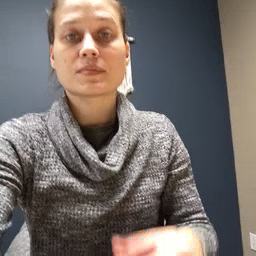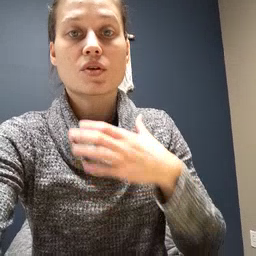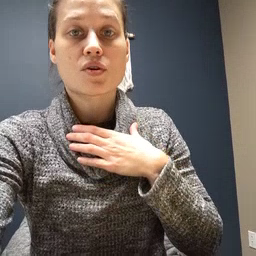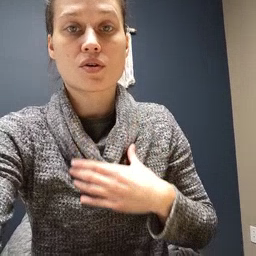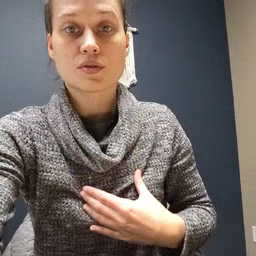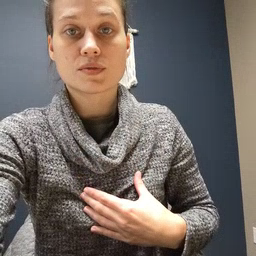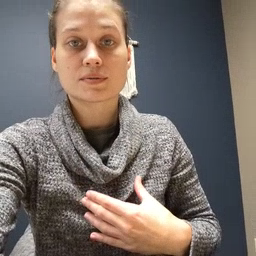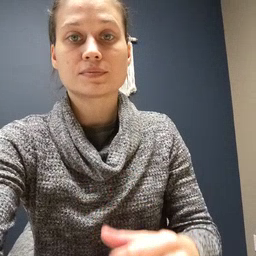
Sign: hungry